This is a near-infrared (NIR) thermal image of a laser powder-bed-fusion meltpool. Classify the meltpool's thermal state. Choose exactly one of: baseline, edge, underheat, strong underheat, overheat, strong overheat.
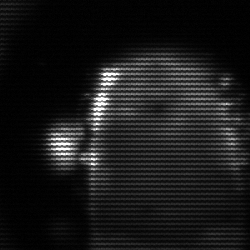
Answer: baseline